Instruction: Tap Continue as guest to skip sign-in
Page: checkout
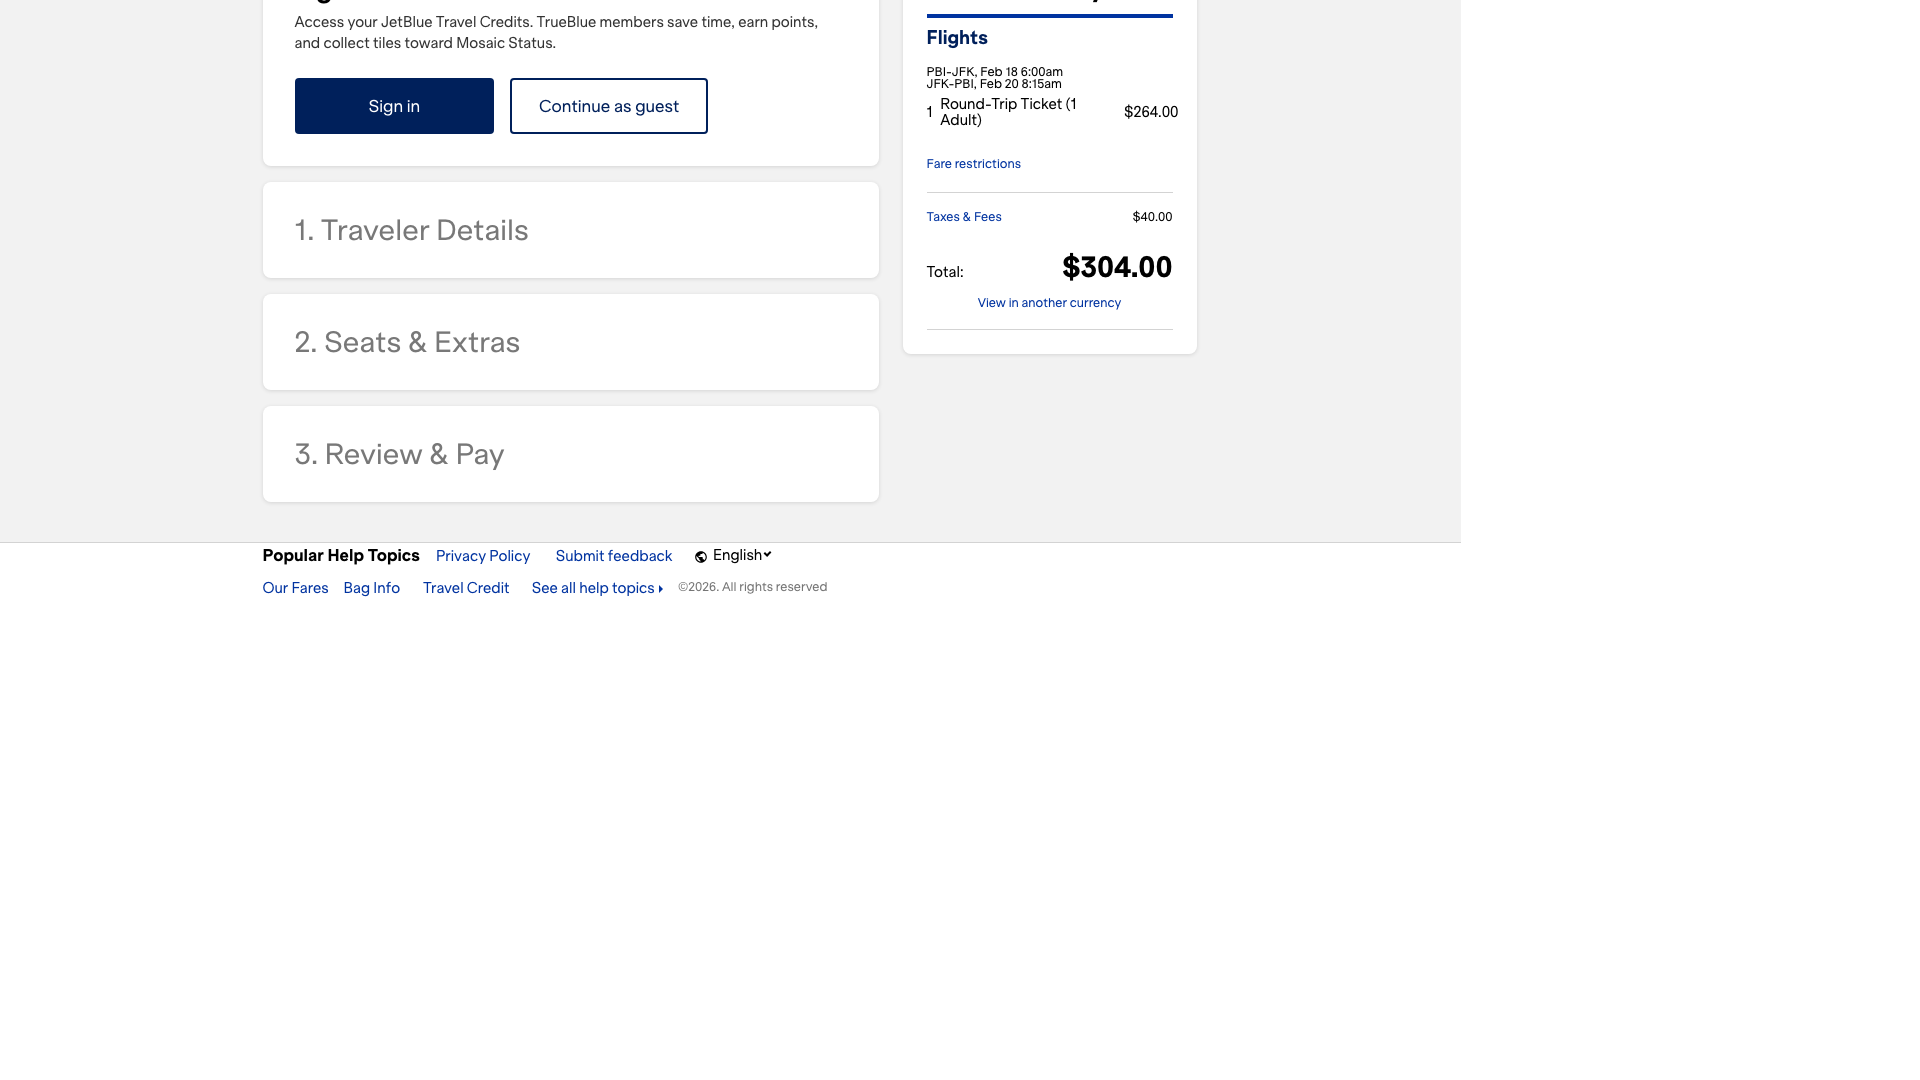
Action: click